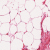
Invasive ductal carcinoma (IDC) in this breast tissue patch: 0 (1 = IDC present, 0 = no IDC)